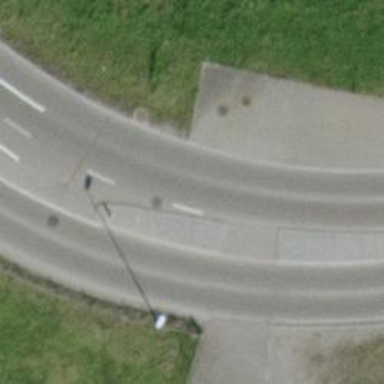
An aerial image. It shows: Traffic calming island.